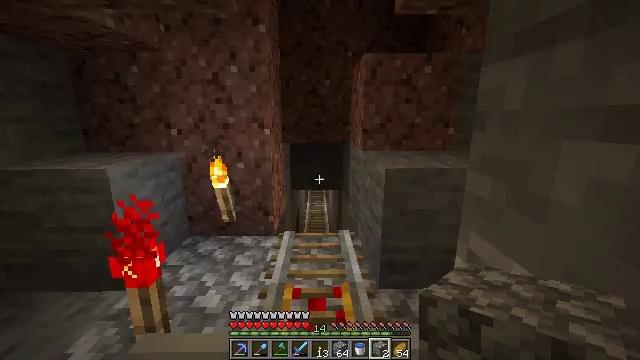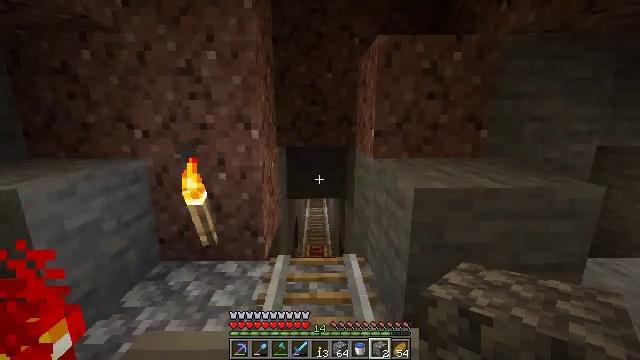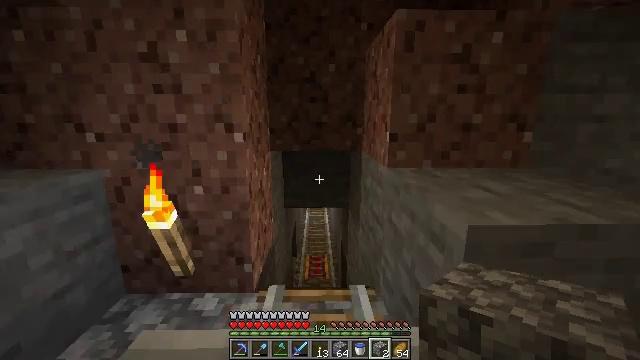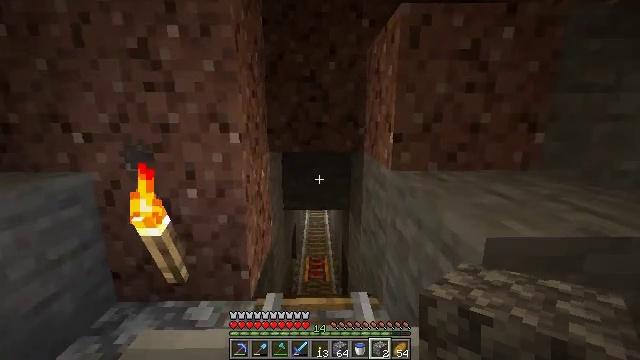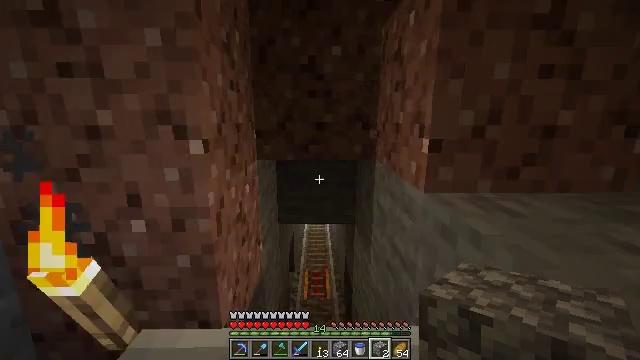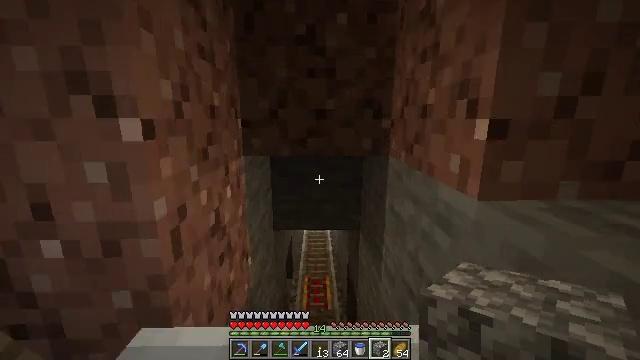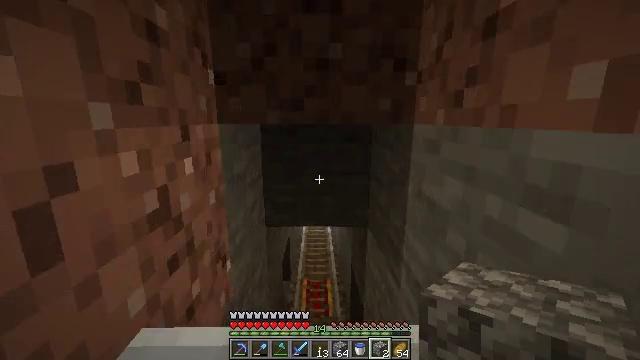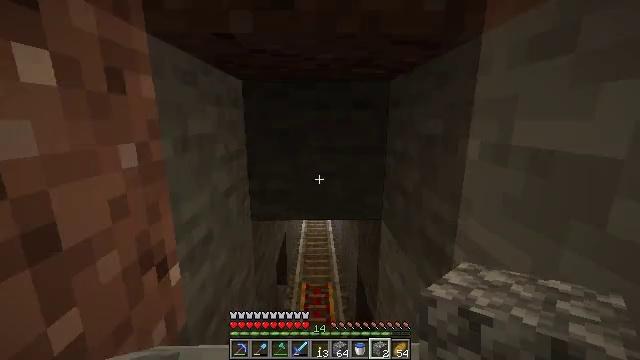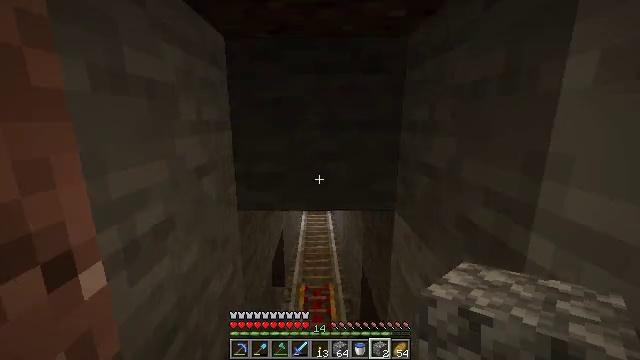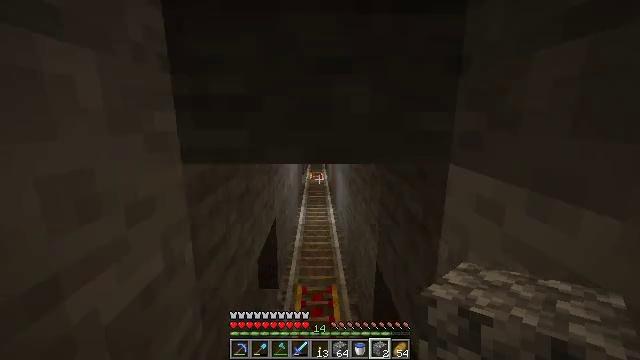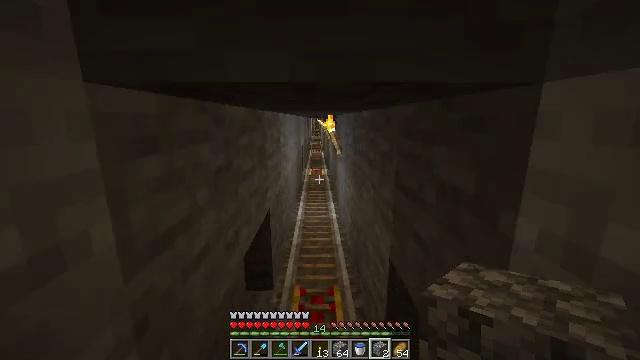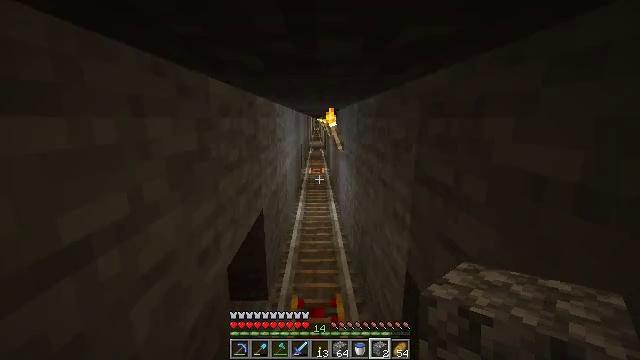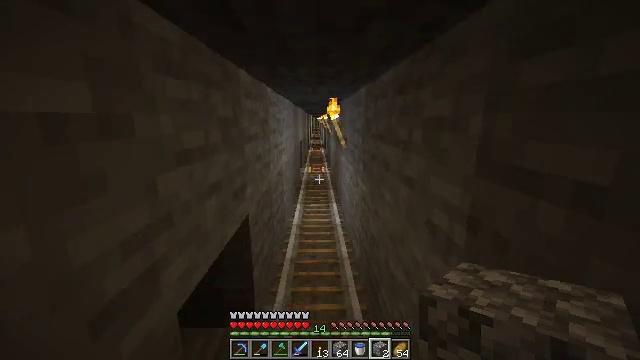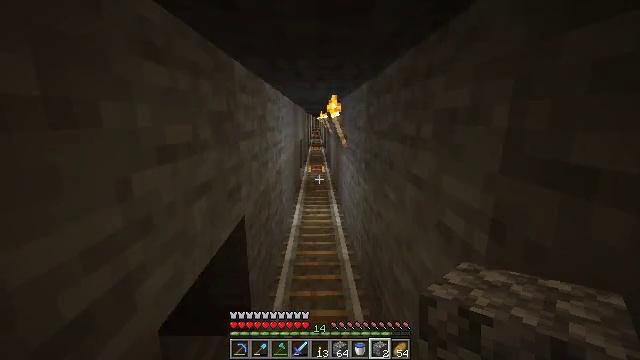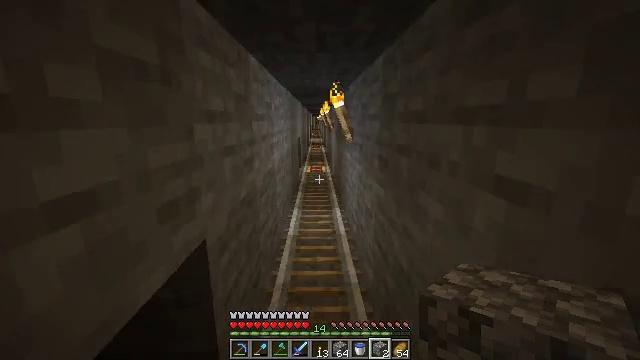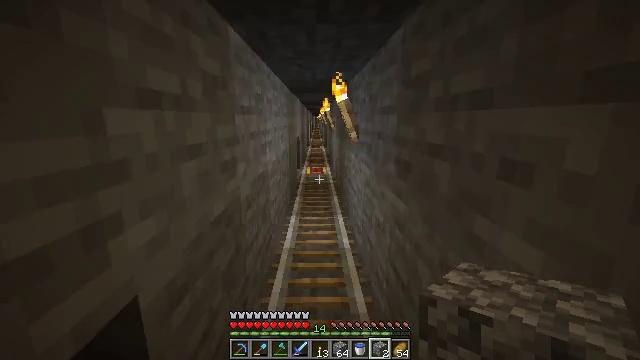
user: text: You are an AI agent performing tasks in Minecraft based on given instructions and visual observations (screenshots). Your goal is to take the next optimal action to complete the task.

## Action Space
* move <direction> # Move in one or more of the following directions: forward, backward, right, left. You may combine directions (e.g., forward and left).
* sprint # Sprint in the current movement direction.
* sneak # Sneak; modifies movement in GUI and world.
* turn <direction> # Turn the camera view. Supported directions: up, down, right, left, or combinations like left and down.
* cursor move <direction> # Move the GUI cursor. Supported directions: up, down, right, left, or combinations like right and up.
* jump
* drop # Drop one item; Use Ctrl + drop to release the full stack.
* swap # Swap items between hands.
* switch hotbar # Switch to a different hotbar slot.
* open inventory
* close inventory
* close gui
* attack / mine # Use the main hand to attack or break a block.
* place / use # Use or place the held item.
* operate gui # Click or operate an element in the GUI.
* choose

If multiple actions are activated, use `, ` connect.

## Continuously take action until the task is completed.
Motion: motion action
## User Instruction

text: Drop an iron nugget.
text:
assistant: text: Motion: no_op
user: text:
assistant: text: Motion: no_op
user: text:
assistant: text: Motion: no_op
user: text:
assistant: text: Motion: no_op
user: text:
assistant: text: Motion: no_op
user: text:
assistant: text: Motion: no_op
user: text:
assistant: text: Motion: no_op
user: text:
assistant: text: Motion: no_op
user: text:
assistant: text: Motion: no_op
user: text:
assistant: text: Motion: no_op
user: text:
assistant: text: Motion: no_op
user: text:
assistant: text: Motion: no_op
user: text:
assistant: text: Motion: no_op
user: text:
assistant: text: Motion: no_op
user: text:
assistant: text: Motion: no_op
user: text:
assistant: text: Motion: no_op
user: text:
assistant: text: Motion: no_op
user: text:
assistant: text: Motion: no_op
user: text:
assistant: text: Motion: no_op
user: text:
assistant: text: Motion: no_op
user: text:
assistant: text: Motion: no_op
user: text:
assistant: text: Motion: no_op
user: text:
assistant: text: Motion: no_op
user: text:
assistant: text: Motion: no_op
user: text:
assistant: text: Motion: no_op
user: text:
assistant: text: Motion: no_op
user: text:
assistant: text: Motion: no_op
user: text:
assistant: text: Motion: no_op
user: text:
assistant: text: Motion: no_op
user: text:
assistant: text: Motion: no_op